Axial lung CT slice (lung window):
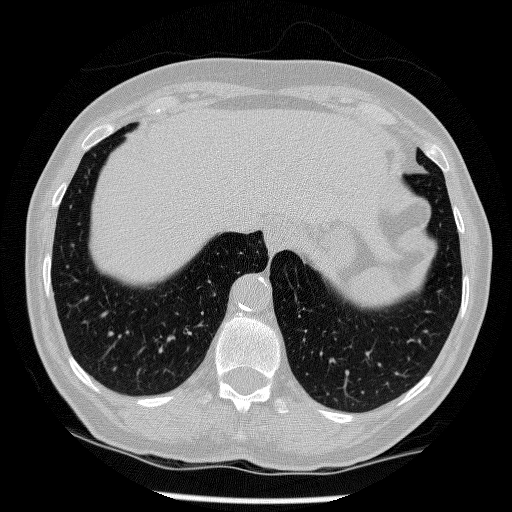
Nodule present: no